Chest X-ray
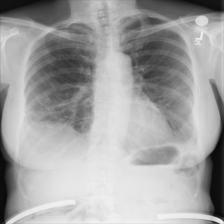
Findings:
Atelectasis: negative
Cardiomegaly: negative
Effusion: negative
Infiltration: negative
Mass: negative
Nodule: negative
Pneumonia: negative
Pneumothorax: negative
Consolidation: negative
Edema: negative
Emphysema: negative
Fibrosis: negative
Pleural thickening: negative
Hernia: negative